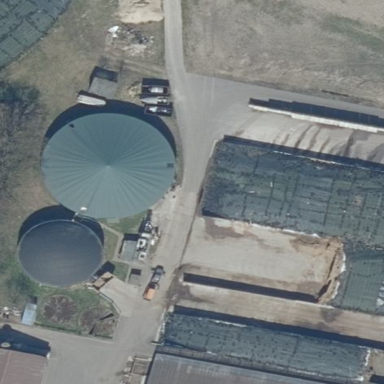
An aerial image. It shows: Pyramidal-shaped storage tank building.